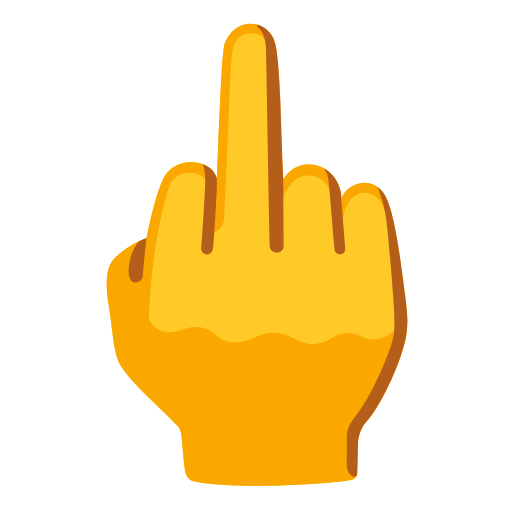
Emoji: 🖕